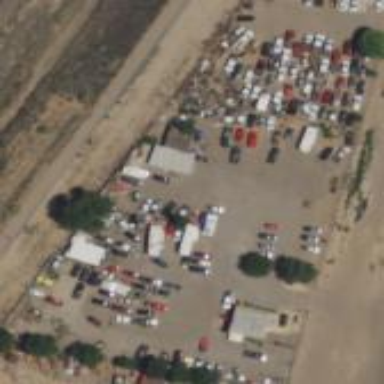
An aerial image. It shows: Scrap yard located in industrial area.